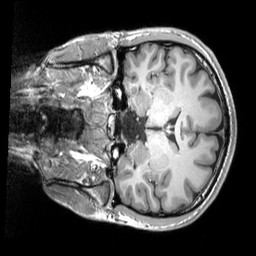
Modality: T1w
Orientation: coronal
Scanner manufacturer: siemens
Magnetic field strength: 3 T
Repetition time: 2.53 s
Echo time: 0.00298 s